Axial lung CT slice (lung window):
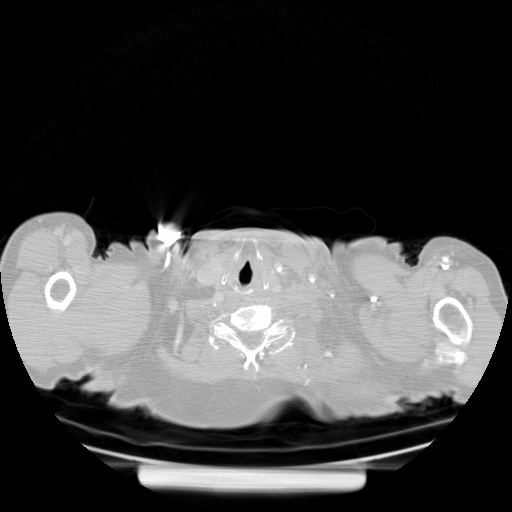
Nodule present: no